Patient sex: M
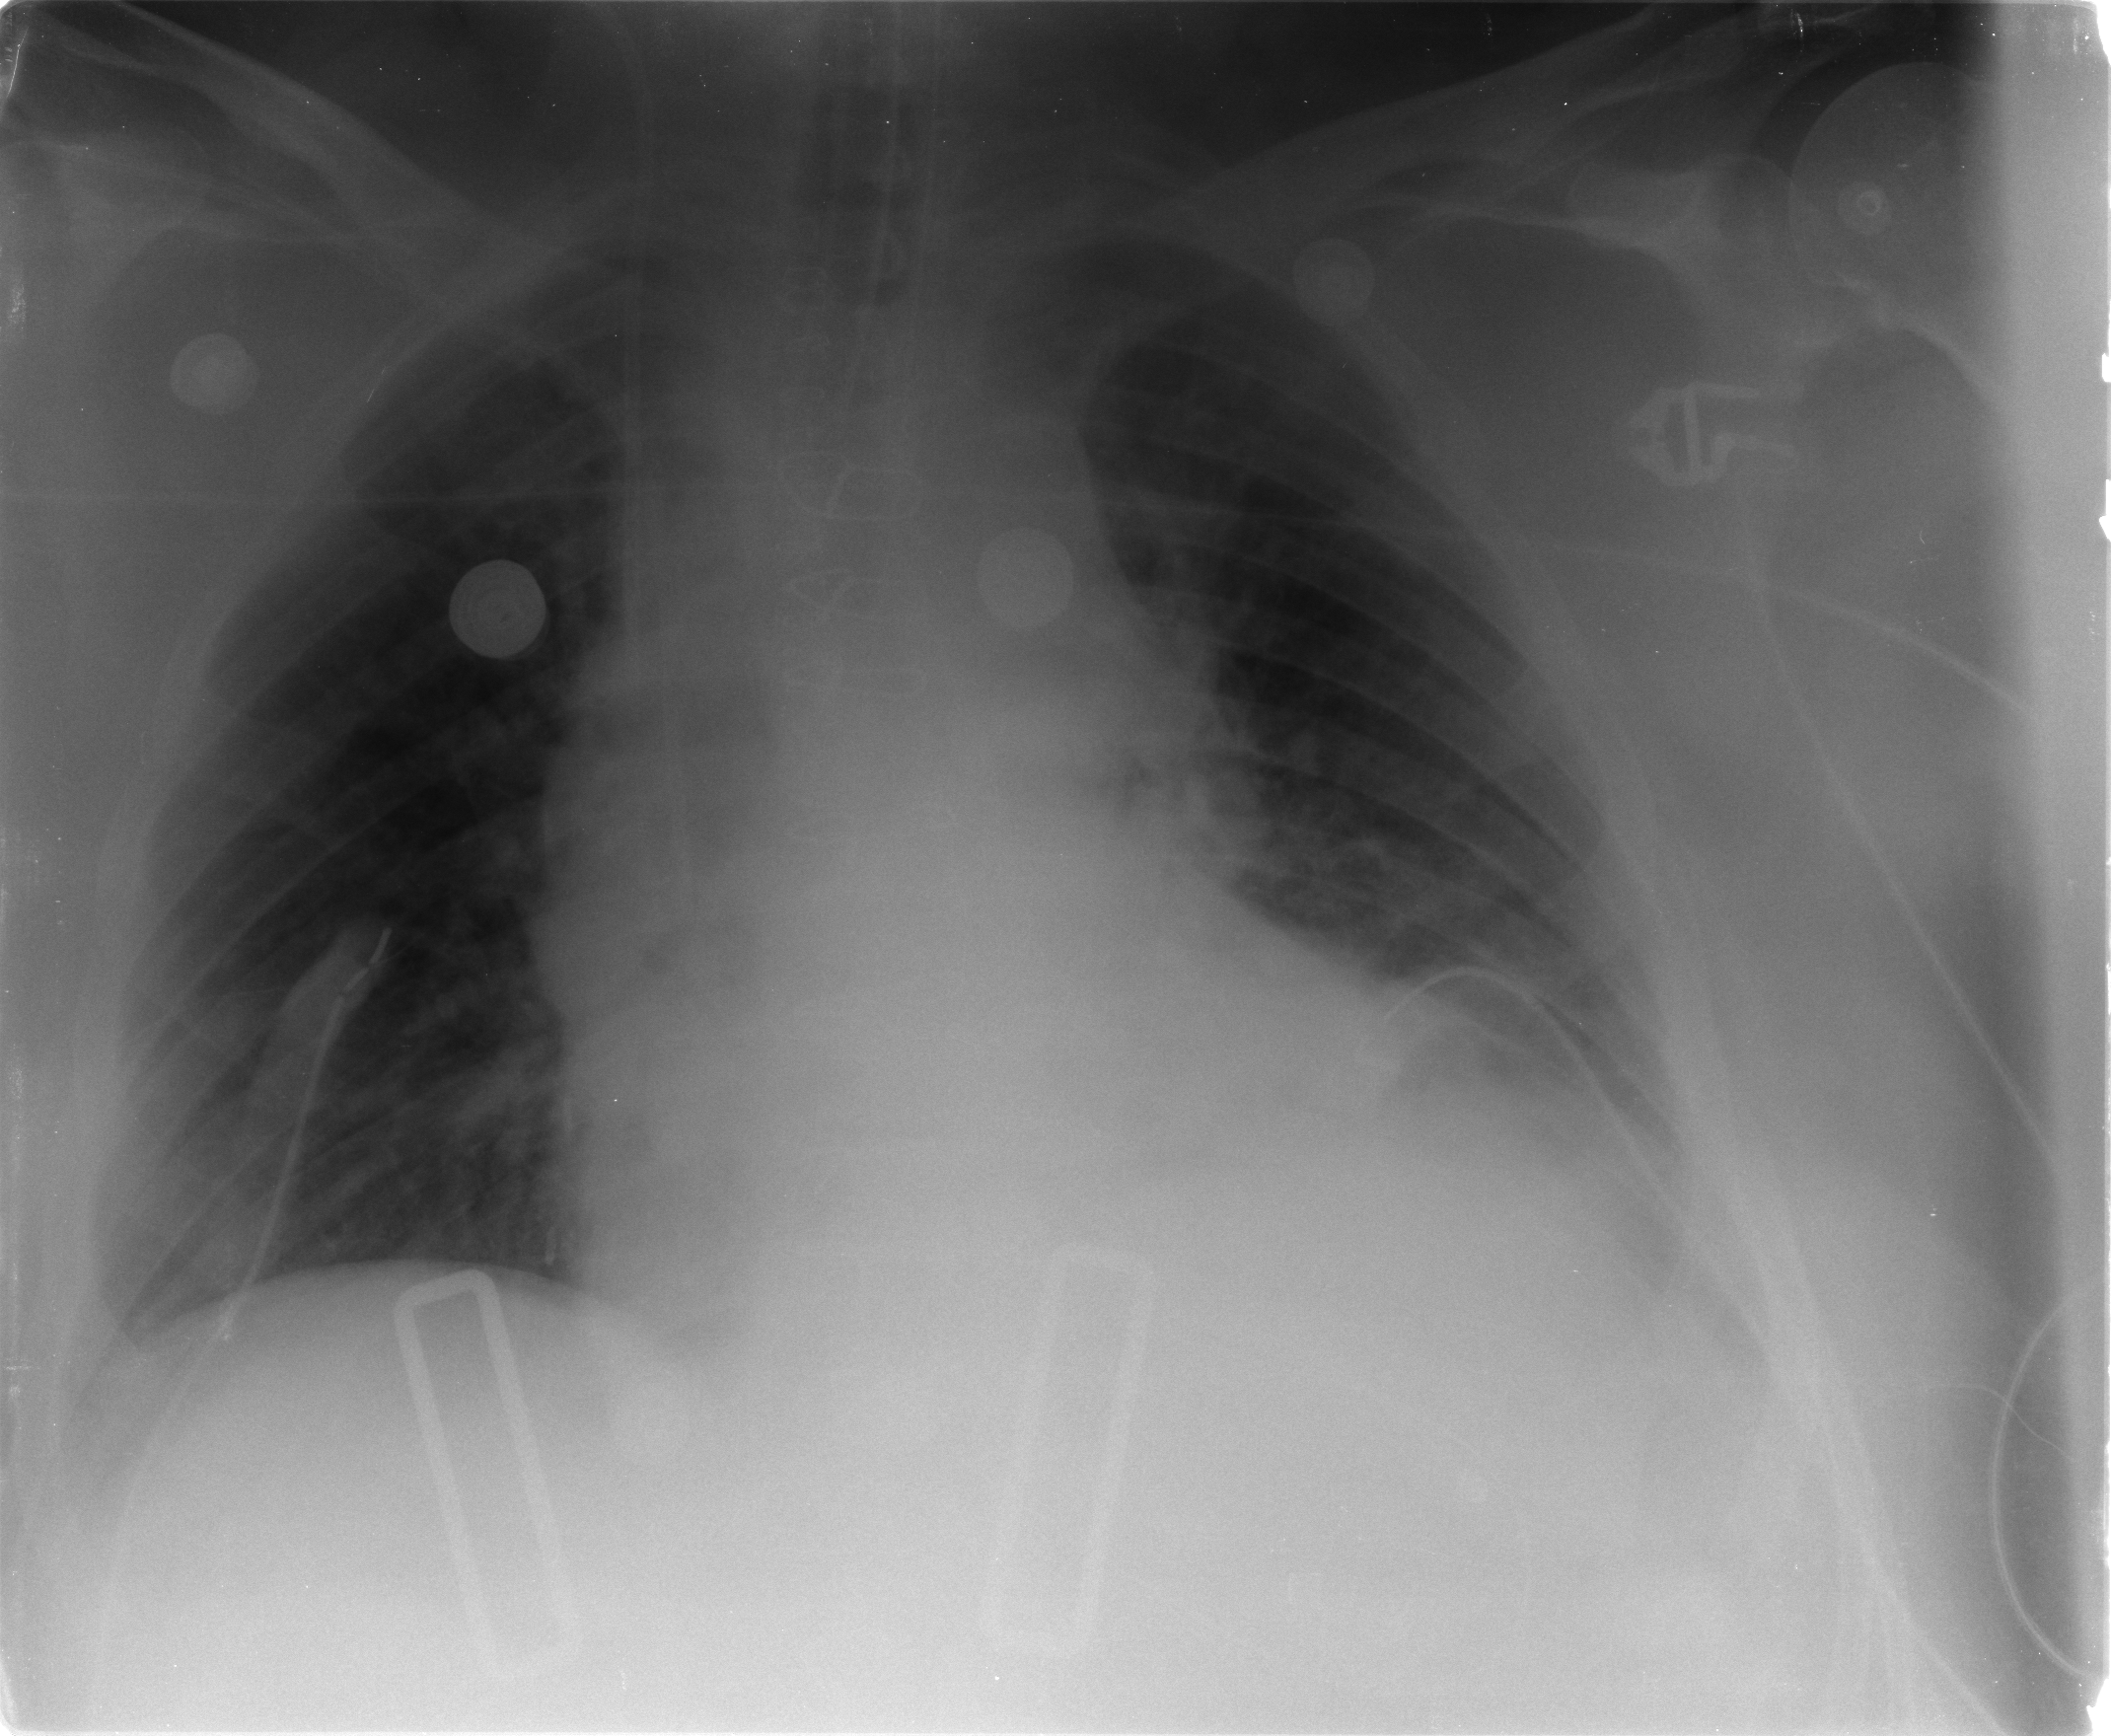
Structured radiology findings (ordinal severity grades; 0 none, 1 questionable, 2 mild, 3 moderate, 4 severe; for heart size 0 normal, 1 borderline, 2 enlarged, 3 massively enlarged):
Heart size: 2
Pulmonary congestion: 2
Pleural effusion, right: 0
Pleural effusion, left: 2
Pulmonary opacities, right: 0
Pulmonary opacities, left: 2
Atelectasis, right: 1
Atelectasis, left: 2